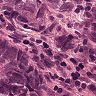
Metastatic tissue present: yes